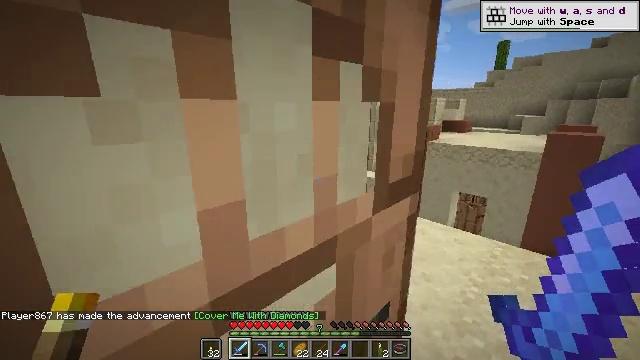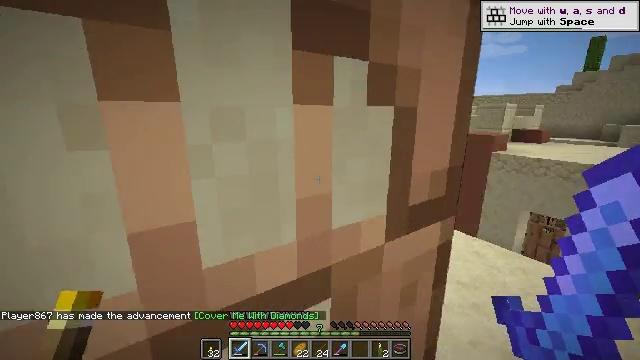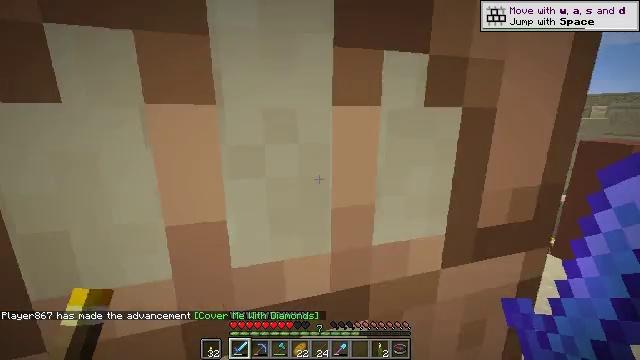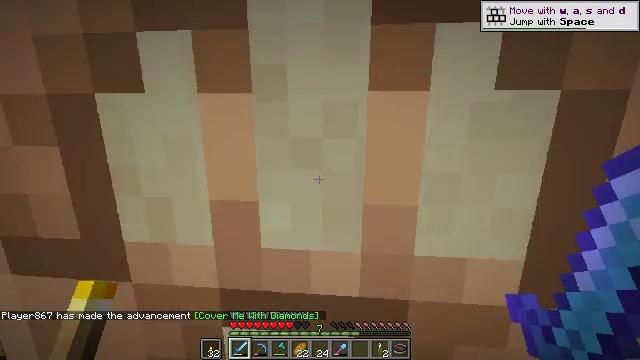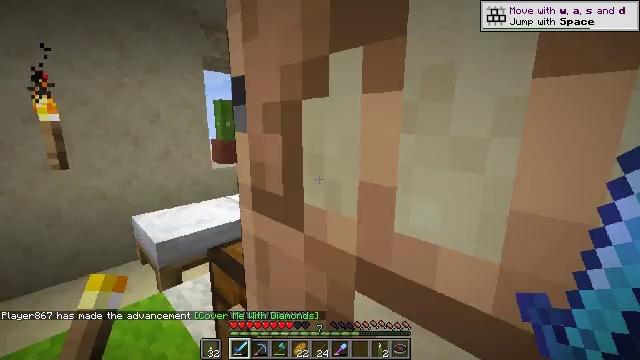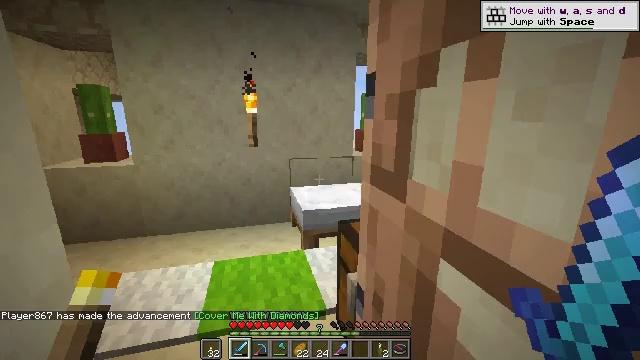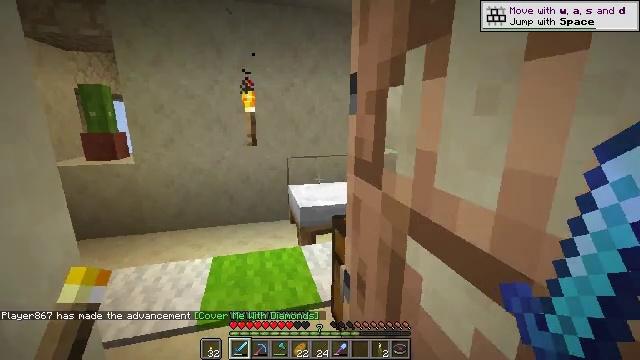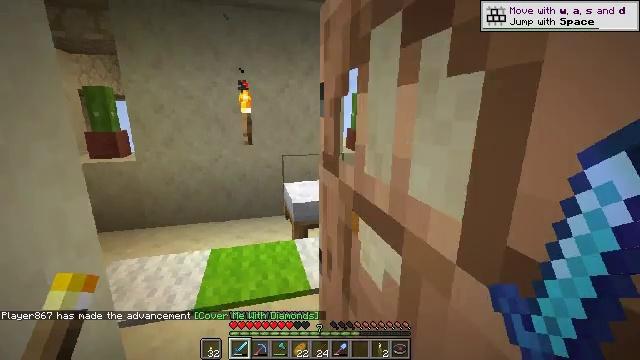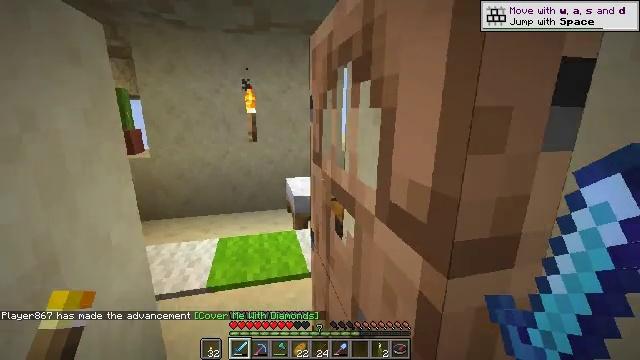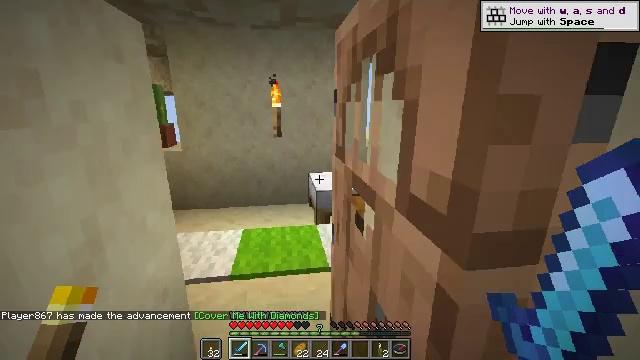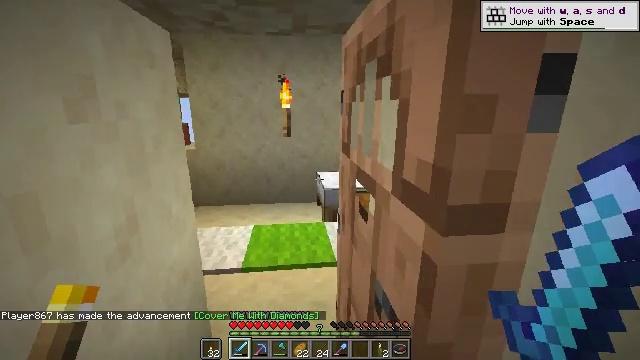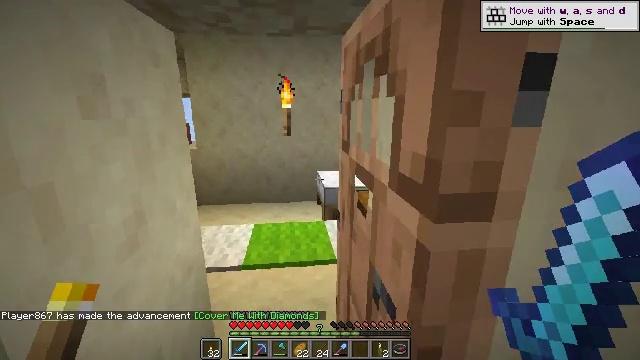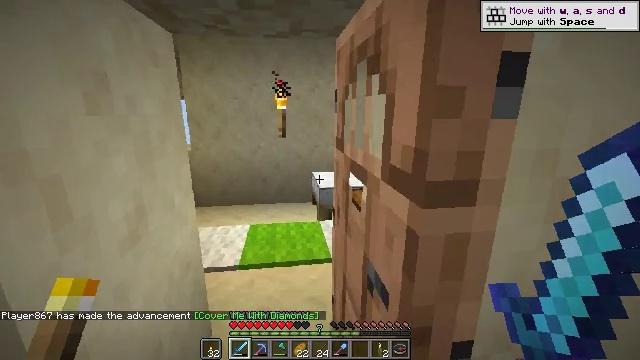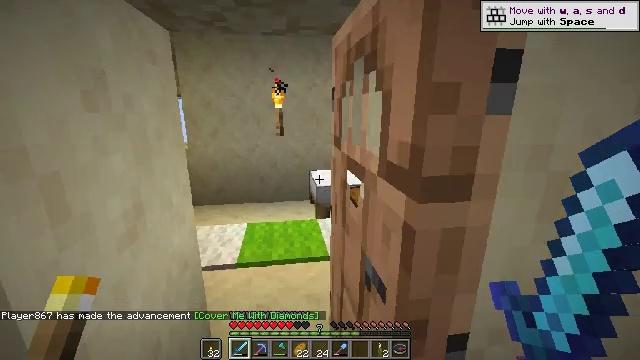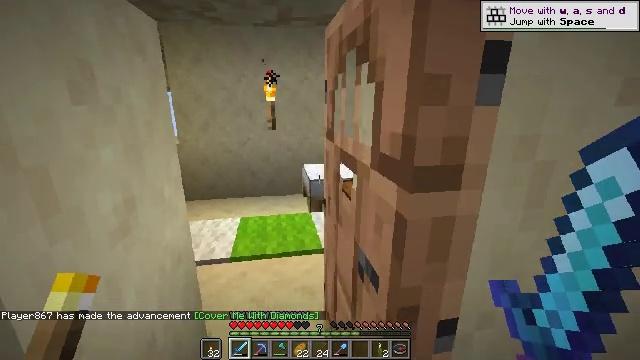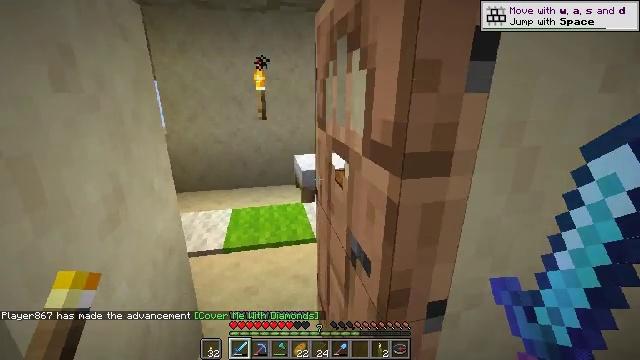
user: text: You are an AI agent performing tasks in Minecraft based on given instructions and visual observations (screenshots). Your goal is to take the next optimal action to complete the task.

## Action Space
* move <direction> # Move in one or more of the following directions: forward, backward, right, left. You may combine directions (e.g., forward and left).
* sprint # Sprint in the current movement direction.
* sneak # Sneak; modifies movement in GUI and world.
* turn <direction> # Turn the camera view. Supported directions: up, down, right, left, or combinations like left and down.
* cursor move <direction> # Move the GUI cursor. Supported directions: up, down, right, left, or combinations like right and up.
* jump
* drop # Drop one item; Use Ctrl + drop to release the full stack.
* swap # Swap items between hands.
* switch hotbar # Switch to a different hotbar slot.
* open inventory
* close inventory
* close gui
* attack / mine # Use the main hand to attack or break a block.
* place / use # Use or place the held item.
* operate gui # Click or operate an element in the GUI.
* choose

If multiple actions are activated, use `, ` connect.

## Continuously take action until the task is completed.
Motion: motion action
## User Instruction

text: Gather the white glazed terracotta from a structure.
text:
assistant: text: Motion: move forward, turn left and up
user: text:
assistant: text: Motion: turn left
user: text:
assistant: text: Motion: turn left
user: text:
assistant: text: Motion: move back, turn left and up
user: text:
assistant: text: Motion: move back and move right, turn left and down
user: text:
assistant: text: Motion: move back and move right
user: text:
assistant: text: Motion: move back and move right
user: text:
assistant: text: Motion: move back and move right
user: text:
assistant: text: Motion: turn left
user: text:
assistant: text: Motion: turn left
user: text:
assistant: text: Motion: no_op
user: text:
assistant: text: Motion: turn right
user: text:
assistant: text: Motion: no_op
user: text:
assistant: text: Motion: turn right and down
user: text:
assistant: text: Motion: turn right and down
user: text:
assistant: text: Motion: turn right and down
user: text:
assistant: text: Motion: no_op
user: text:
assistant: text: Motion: no_op
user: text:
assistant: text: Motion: no_op
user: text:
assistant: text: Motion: use / place
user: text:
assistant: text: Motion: use / place
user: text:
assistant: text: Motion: turn right and down, use / place
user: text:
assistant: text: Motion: move back
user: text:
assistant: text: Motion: move back, turn right and up
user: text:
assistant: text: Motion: move back, turn right and up
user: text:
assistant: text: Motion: move back, turn right and up
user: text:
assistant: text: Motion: move back, turn right and up
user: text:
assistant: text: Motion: move back, turn right
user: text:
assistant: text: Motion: move back and move left
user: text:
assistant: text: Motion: move back and move left